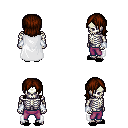
a pixel art fantasy rpg character, male body template, skeleton, white cape, magenta pants, brown long bangs hairstyle, white cloth bracers, black slippers, four views (front, back, left, right), 2x2 character sprite sheet, small pixel art, hard edges, no anti-aliasing